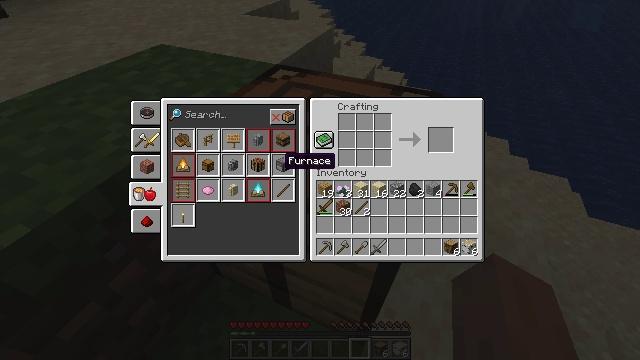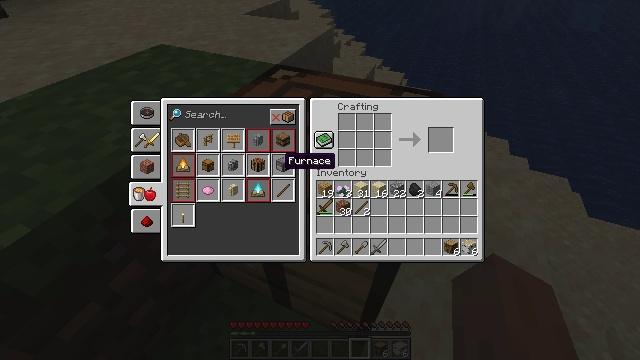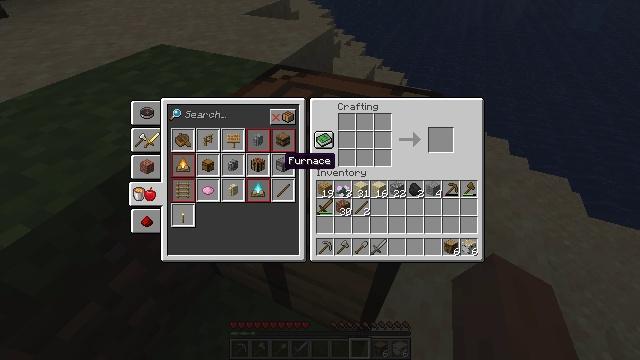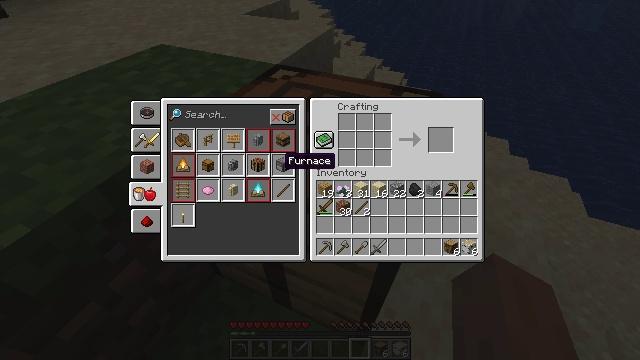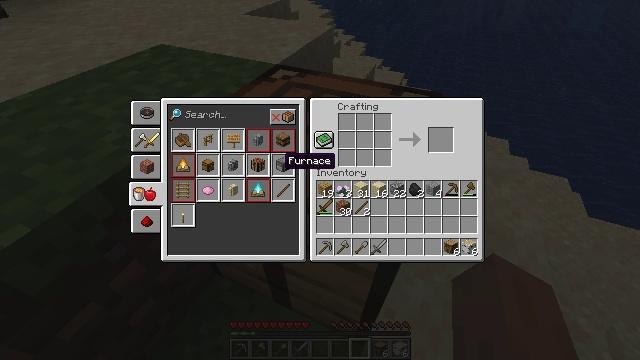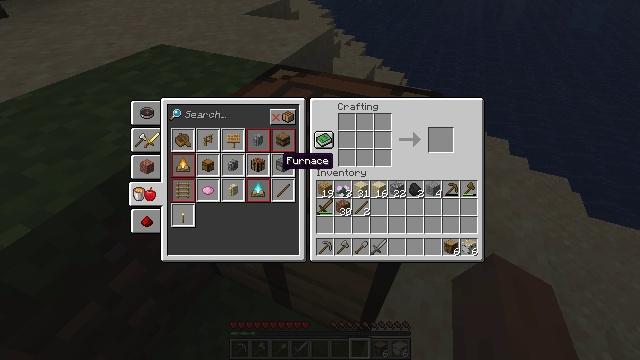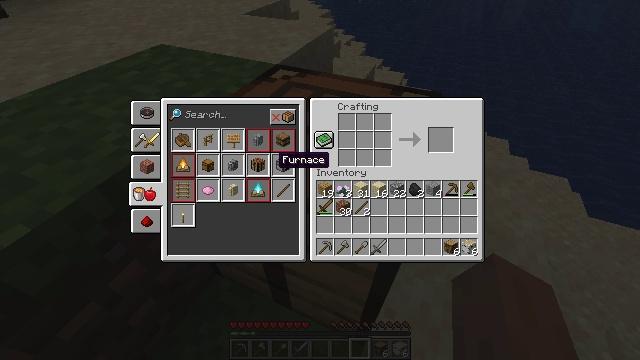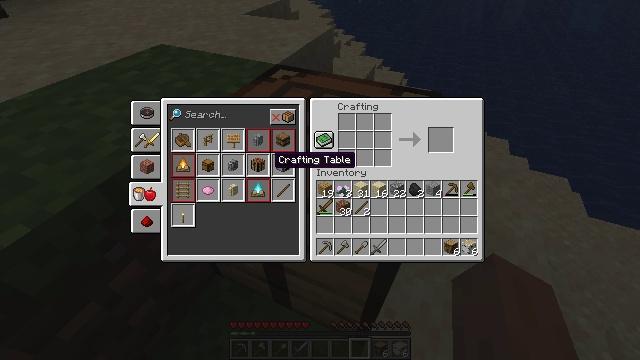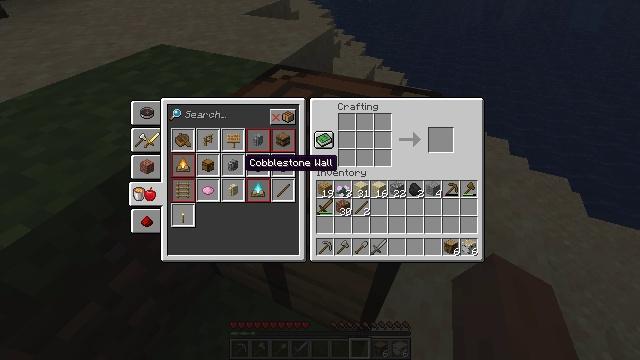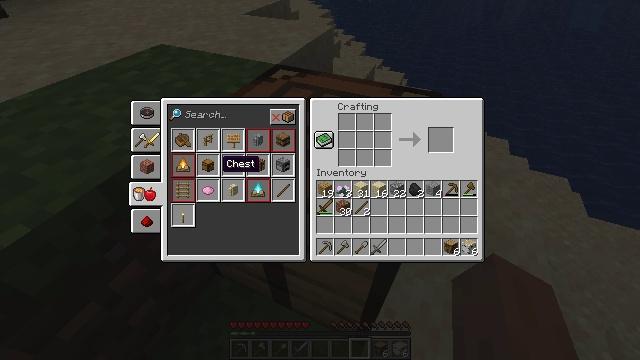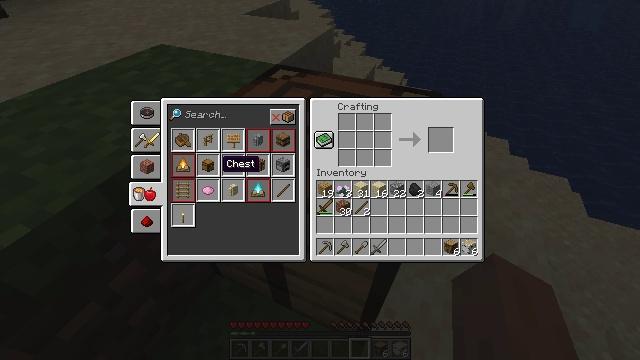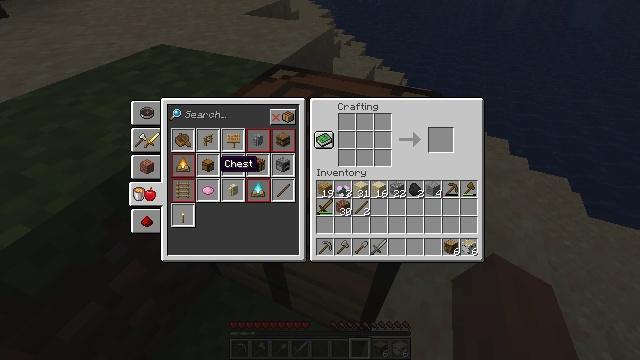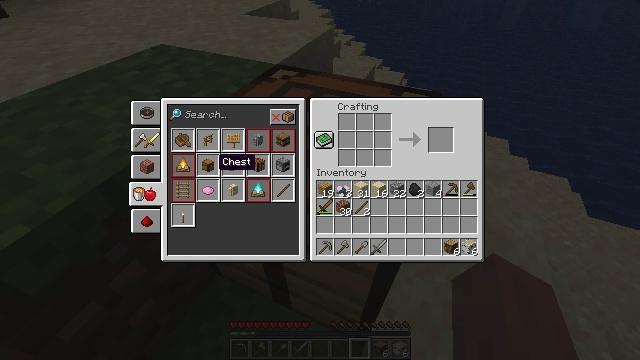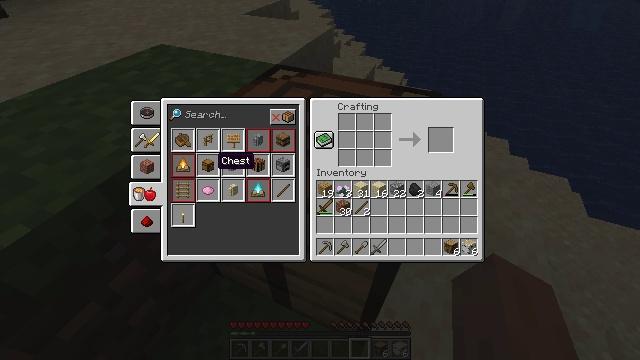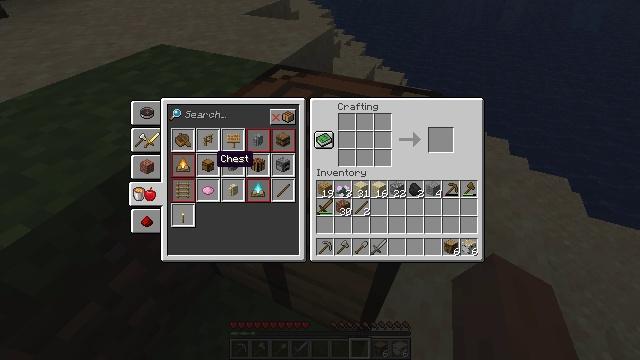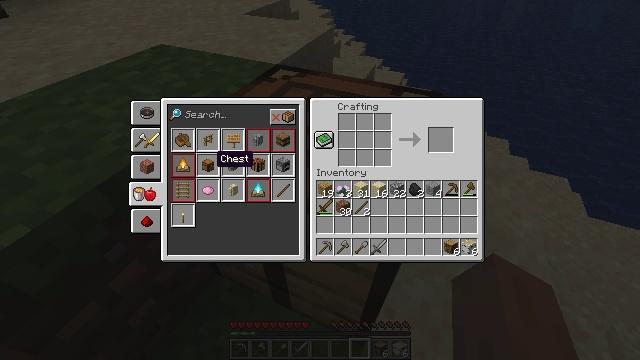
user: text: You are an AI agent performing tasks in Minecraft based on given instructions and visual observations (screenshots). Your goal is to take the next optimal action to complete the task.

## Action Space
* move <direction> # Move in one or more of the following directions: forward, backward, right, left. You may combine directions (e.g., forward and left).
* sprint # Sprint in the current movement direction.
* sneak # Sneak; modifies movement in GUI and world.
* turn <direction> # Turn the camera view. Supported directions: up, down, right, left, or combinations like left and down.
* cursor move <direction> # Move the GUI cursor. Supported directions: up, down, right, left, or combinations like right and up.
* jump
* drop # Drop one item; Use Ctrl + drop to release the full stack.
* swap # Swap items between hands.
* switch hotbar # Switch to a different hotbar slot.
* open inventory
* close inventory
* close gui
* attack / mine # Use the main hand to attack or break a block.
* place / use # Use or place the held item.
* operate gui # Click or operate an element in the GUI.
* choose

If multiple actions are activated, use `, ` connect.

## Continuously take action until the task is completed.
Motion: motion action
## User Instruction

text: Convert birch logs to birch wood.
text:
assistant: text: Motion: no_op
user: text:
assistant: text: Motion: no_op
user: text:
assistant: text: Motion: no_op
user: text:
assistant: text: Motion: no_op
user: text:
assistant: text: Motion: no_op
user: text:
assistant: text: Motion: no_op
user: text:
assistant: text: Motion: no_op
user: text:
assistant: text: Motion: cursor move left
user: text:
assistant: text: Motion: cursor move left
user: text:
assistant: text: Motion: no_op
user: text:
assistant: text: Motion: no_op
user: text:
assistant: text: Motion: no_op
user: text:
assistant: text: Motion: no_op
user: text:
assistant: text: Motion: no_op
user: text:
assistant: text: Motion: no_op
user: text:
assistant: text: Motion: no_op
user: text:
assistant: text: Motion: no_op
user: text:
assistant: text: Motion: cursor move right
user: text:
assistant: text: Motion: cursor move right
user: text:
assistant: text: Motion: no_op
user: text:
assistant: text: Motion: no_op
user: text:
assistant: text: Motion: no_op
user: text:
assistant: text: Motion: no_op
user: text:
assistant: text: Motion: no_op
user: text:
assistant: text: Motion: no_op
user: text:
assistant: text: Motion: no_op
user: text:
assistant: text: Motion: no_op
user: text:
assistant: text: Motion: no_op
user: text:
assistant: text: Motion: no_op
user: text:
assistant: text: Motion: no_op